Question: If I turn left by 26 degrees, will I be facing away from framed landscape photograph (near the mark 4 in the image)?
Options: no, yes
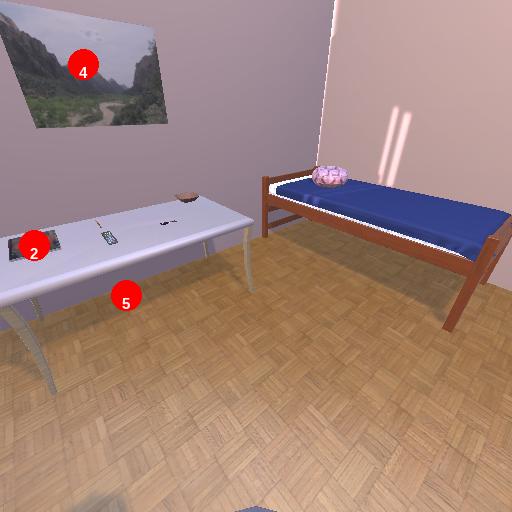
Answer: no